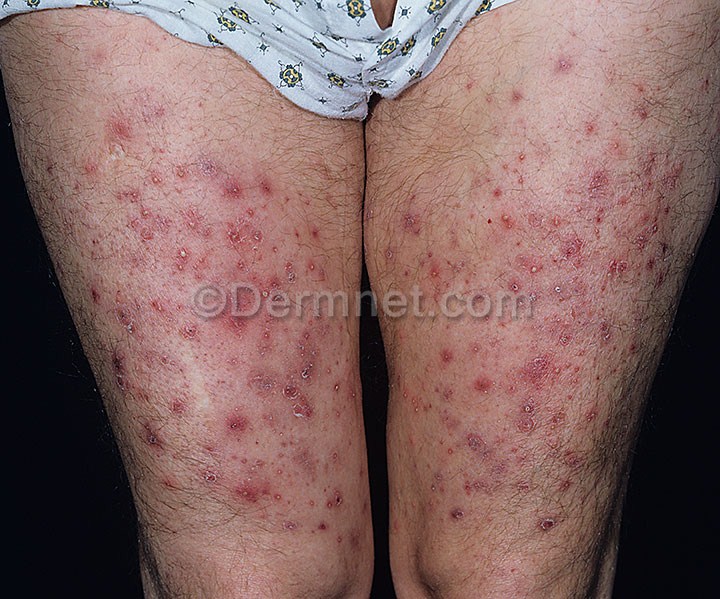
Disease: Cellulitis Impetigo and other Bacterial Infections